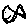
Label: fish